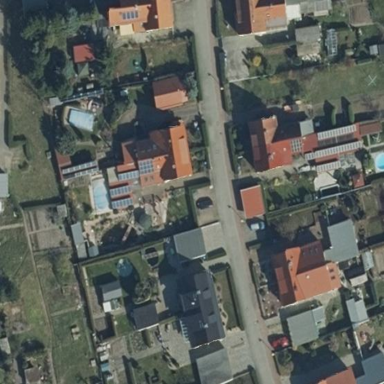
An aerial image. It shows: Residential area with roads.